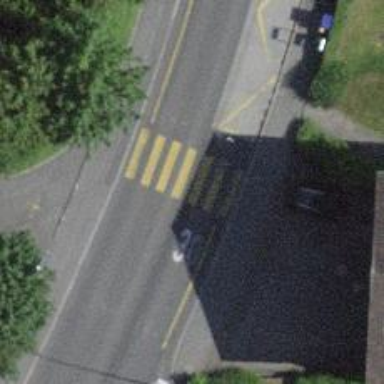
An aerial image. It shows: Kerb serving as barrier.